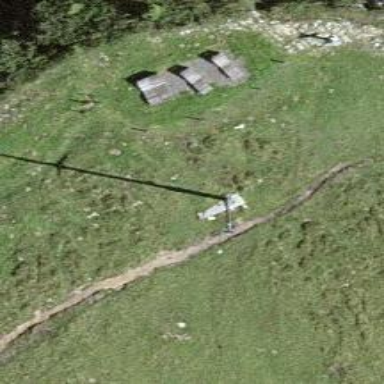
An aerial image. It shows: Man-made mast used for communication purposes.